Interaction volume radius: 10 \u00c5
Interaction volume height: 20 \u00c5
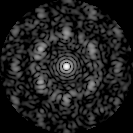
Disorder parameter: 0.6889